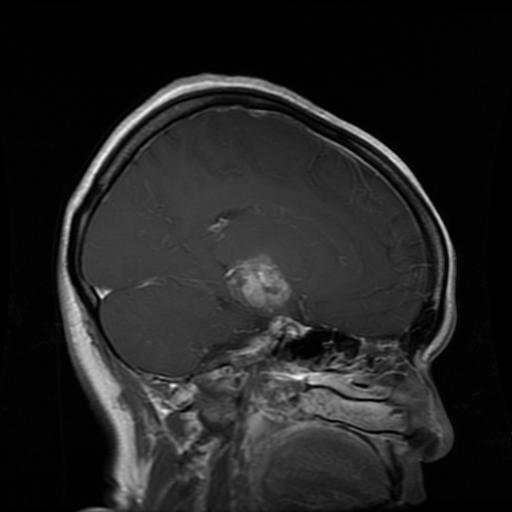
Label: glioma